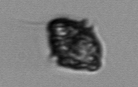
Label: Kryptoperidinium_triquetrum